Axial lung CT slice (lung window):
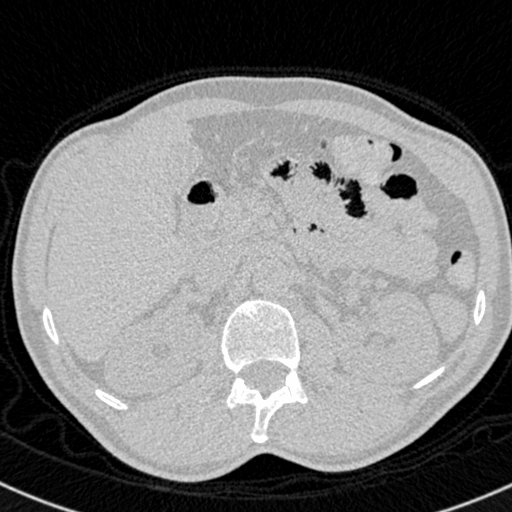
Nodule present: no